Aerial crown-view tile of a tropical tree (Barro Colorado Island, Panama), acquired 20240716:
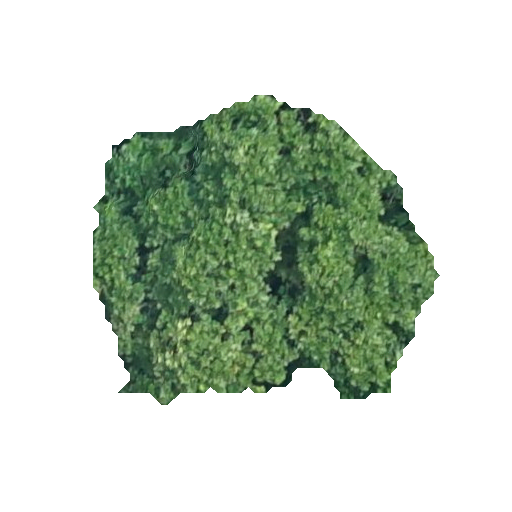
Species: Anacardium excelsum
GBIF accepted scientific name: Anacardium excelsum
Crown area: 124.305 m²